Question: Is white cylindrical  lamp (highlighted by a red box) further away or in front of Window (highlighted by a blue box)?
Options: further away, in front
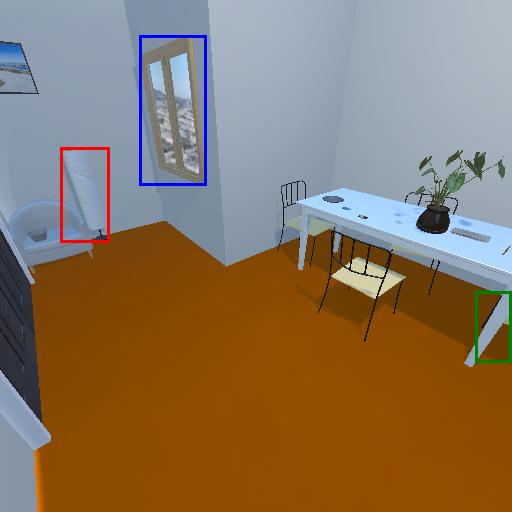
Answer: further away